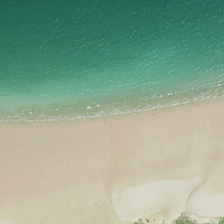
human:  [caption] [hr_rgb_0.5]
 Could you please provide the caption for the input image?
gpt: the sea water is so transparent that it looks like crystal .

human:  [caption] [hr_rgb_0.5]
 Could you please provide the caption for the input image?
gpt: a green piece of ocean is next to a piece of clear sandy beach .

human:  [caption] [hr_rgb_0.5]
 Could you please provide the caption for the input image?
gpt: the sea water is so transparent that it looks like crystal .

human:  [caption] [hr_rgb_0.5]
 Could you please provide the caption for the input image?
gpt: a green piece of ocean is next to a piece of clear sandy beach .

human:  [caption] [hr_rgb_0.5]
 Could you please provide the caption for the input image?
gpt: a green piece of ocean is next to a piece of clear sandy beach .